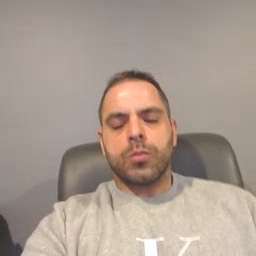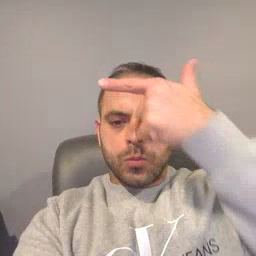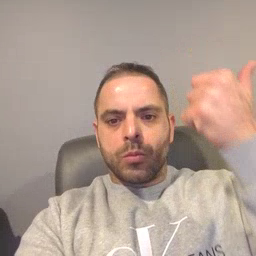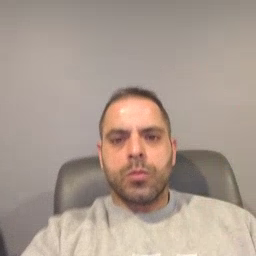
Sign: because